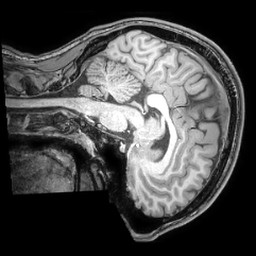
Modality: T1w
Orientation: sagittal
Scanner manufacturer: philips
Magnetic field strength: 3 T
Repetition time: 0.008 s
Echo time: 0.0035 s